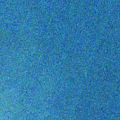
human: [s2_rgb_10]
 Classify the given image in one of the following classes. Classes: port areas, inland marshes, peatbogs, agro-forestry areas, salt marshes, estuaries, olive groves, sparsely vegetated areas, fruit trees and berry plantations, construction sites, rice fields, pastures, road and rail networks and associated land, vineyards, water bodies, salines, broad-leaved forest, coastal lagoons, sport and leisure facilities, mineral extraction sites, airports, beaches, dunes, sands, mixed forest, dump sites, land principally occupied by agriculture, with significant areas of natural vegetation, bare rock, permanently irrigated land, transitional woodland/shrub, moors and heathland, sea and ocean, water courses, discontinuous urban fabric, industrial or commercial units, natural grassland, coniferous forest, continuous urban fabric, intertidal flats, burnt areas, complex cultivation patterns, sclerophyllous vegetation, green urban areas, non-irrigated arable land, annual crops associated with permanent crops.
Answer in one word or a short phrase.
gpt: sea and ocean